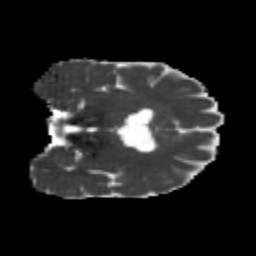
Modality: MD
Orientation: coronal
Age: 21
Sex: male
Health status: healthy
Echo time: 0.074 s